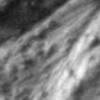
Label: no_change